Interaction volume radius: 5 \u00c5
Interaction volume height: 20 \u00c5
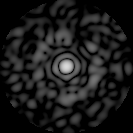
Disorder parameter: 0.8402